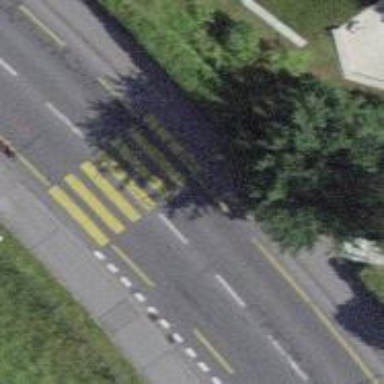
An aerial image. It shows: Kerb serving as barrier.